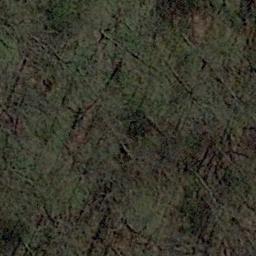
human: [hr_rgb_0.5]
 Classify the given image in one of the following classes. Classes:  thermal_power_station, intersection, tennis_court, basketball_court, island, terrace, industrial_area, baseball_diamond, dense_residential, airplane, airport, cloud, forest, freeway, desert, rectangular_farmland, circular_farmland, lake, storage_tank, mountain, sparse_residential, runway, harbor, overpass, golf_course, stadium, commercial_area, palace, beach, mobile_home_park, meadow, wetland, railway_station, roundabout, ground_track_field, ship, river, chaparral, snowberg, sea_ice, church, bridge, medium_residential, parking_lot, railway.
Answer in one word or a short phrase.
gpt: forest